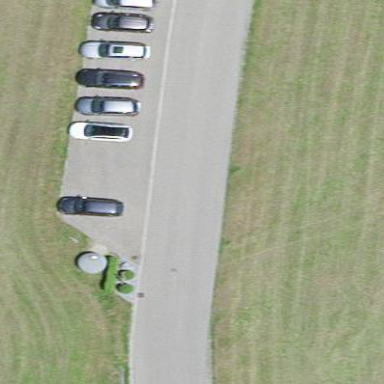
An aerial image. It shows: Parking area.